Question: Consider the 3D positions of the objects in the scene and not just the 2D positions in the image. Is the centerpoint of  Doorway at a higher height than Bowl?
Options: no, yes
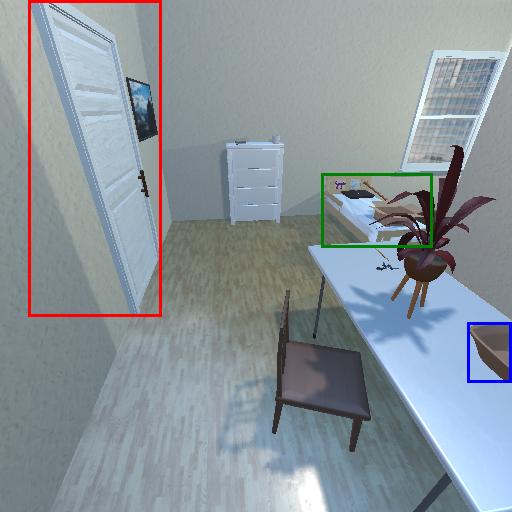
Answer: no